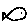
Label: fish